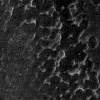
Atmospheric dust classification: not_dusty